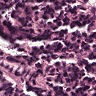
Metastatic tissue present: no